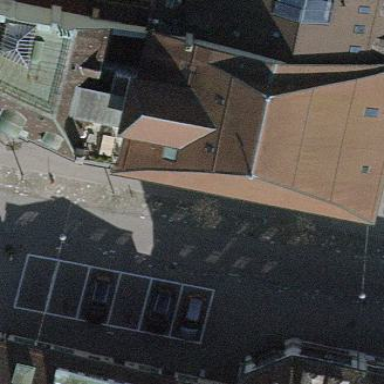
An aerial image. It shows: Apartment building with double saltbox roof shape.